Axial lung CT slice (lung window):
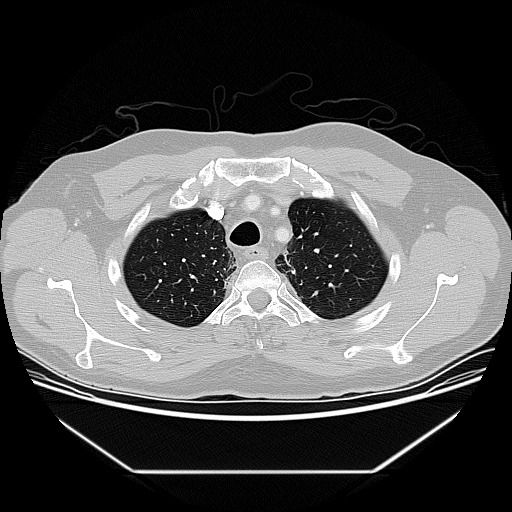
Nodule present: no